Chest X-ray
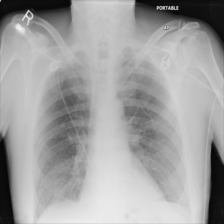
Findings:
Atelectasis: negative
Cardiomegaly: negative
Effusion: negative
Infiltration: negative
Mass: negative
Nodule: negative
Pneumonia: negative
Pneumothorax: negative
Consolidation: negative
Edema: negative
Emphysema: negative
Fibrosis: negative
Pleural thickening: negative
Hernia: negative